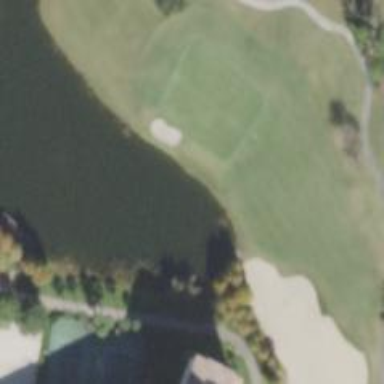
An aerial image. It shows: Golf fairway surrounded by grass.